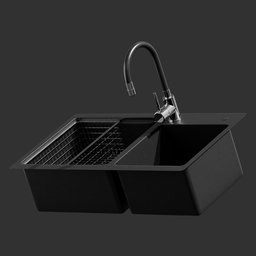
Label: appliances